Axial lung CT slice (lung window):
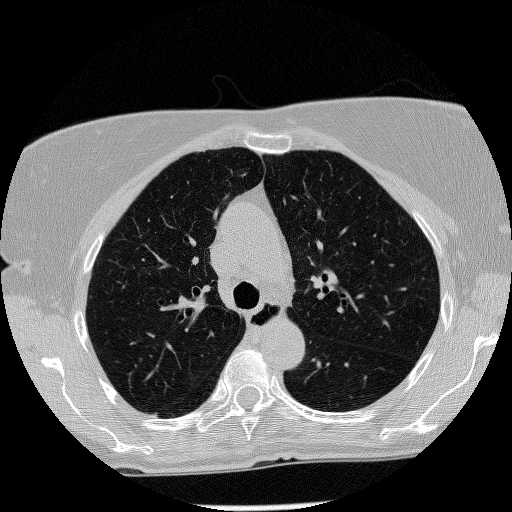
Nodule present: no